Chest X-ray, PA view. Patient: 49 years old, sex M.
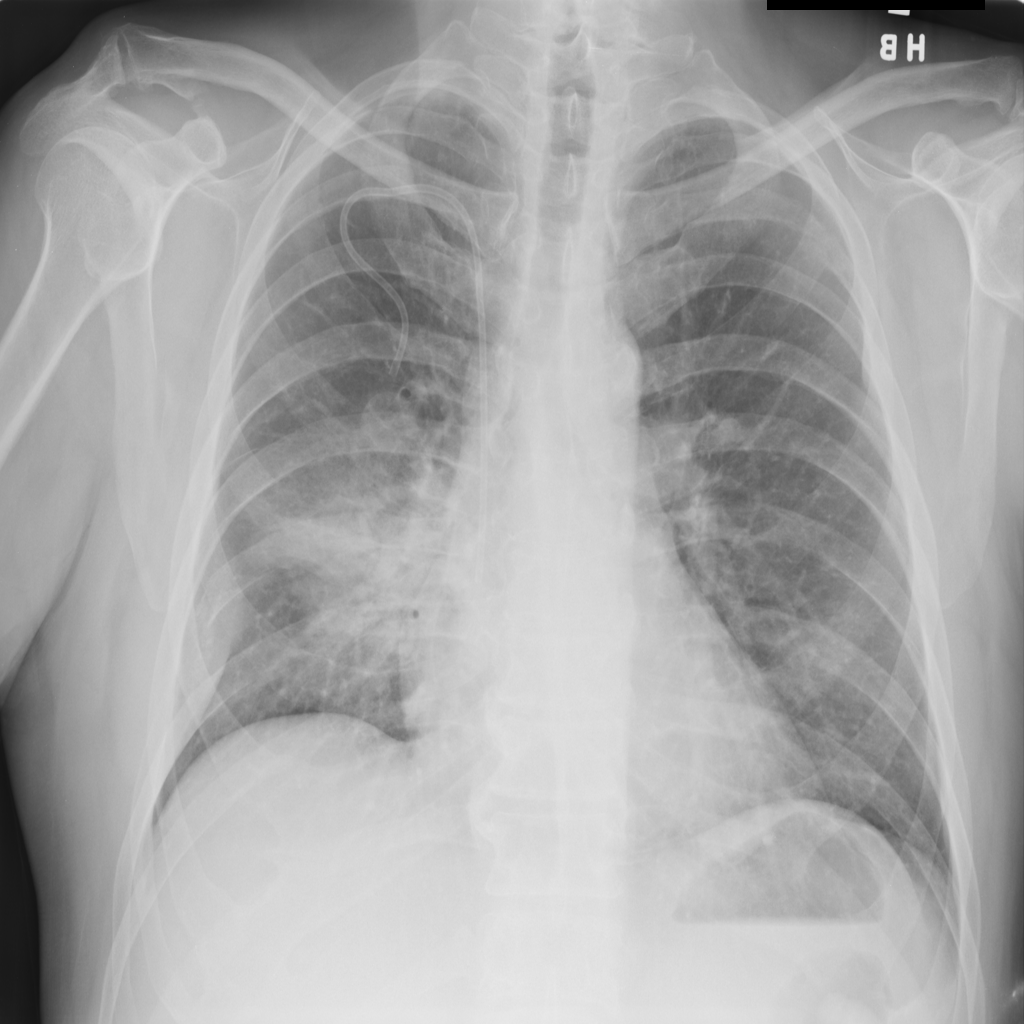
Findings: Infiltration, Pneumonia